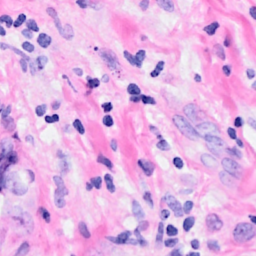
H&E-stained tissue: Breast